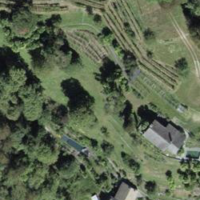
EUNIS habitat code: 41
Species observed at this site:
Corylus avellana
Pittosporum tobira
Saponaria ocymoides
Ajuga reptans